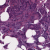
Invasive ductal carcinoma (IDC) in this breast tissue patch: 0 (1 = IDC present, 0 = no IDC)